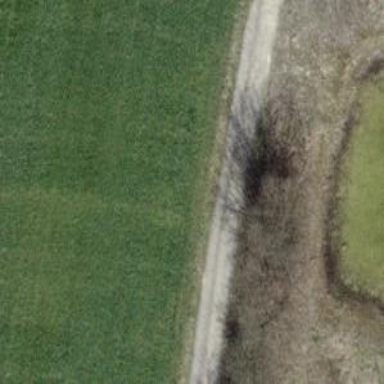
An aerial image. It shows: Compacted track with grade2 level.